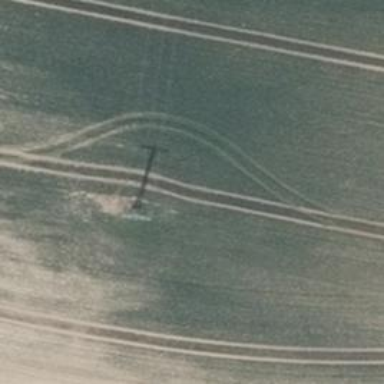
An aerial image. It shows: Minor power line with three cables.